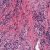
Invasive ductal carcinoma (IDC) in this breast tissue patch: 0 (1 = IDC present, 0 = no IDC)